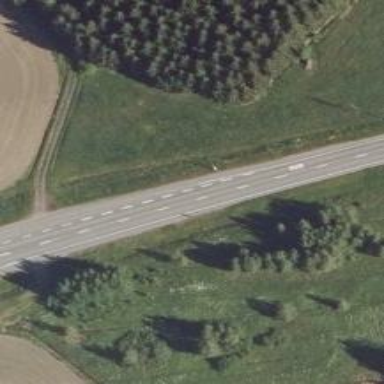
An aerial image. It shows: Asphalt road classified as trunk highway.